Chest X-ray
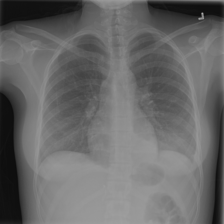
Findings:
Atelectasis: negative
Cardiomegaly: negative
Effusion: negative
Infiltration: positive
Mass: negative
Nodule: negative
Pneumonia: positive
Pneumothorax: negative
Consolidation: negative
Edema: negative
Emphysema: negative
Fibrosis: negative
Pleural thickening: negative
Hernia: negative